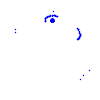
Particle: pion